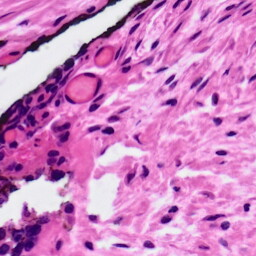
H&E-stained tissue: Ovarian